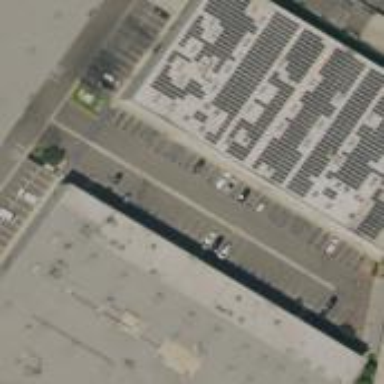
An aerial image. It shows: Industrial building.